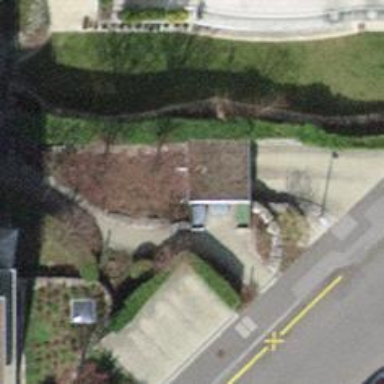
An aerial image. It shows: Parking entrance.